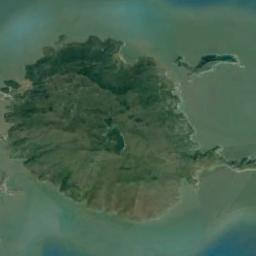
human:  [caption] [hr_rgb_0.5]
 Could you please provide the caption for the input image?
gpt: Many trees are on the island .

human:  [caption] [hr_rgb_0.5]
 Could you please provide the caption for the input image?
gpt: The nearly circular island is surrounded by blue sea water with mountains with green vegetation on the island .

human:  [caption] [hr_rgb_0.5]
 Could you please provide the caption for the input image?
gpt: The island on the right is the largest .

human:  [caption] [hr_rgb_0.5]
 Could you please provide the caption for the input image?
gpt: A big island and a small island with rugged terrain and dense vegetation are surrounded by green waters .

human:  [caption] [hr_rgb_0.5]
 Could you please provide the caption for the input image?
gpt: The green island is next to a smaller one .